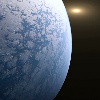
Label: cloud